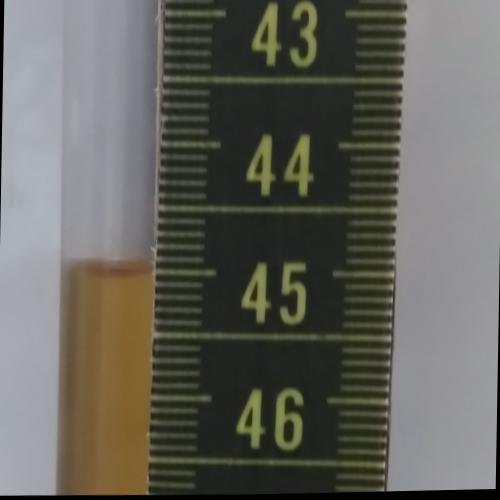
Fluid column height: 45.0 cm